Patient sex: M
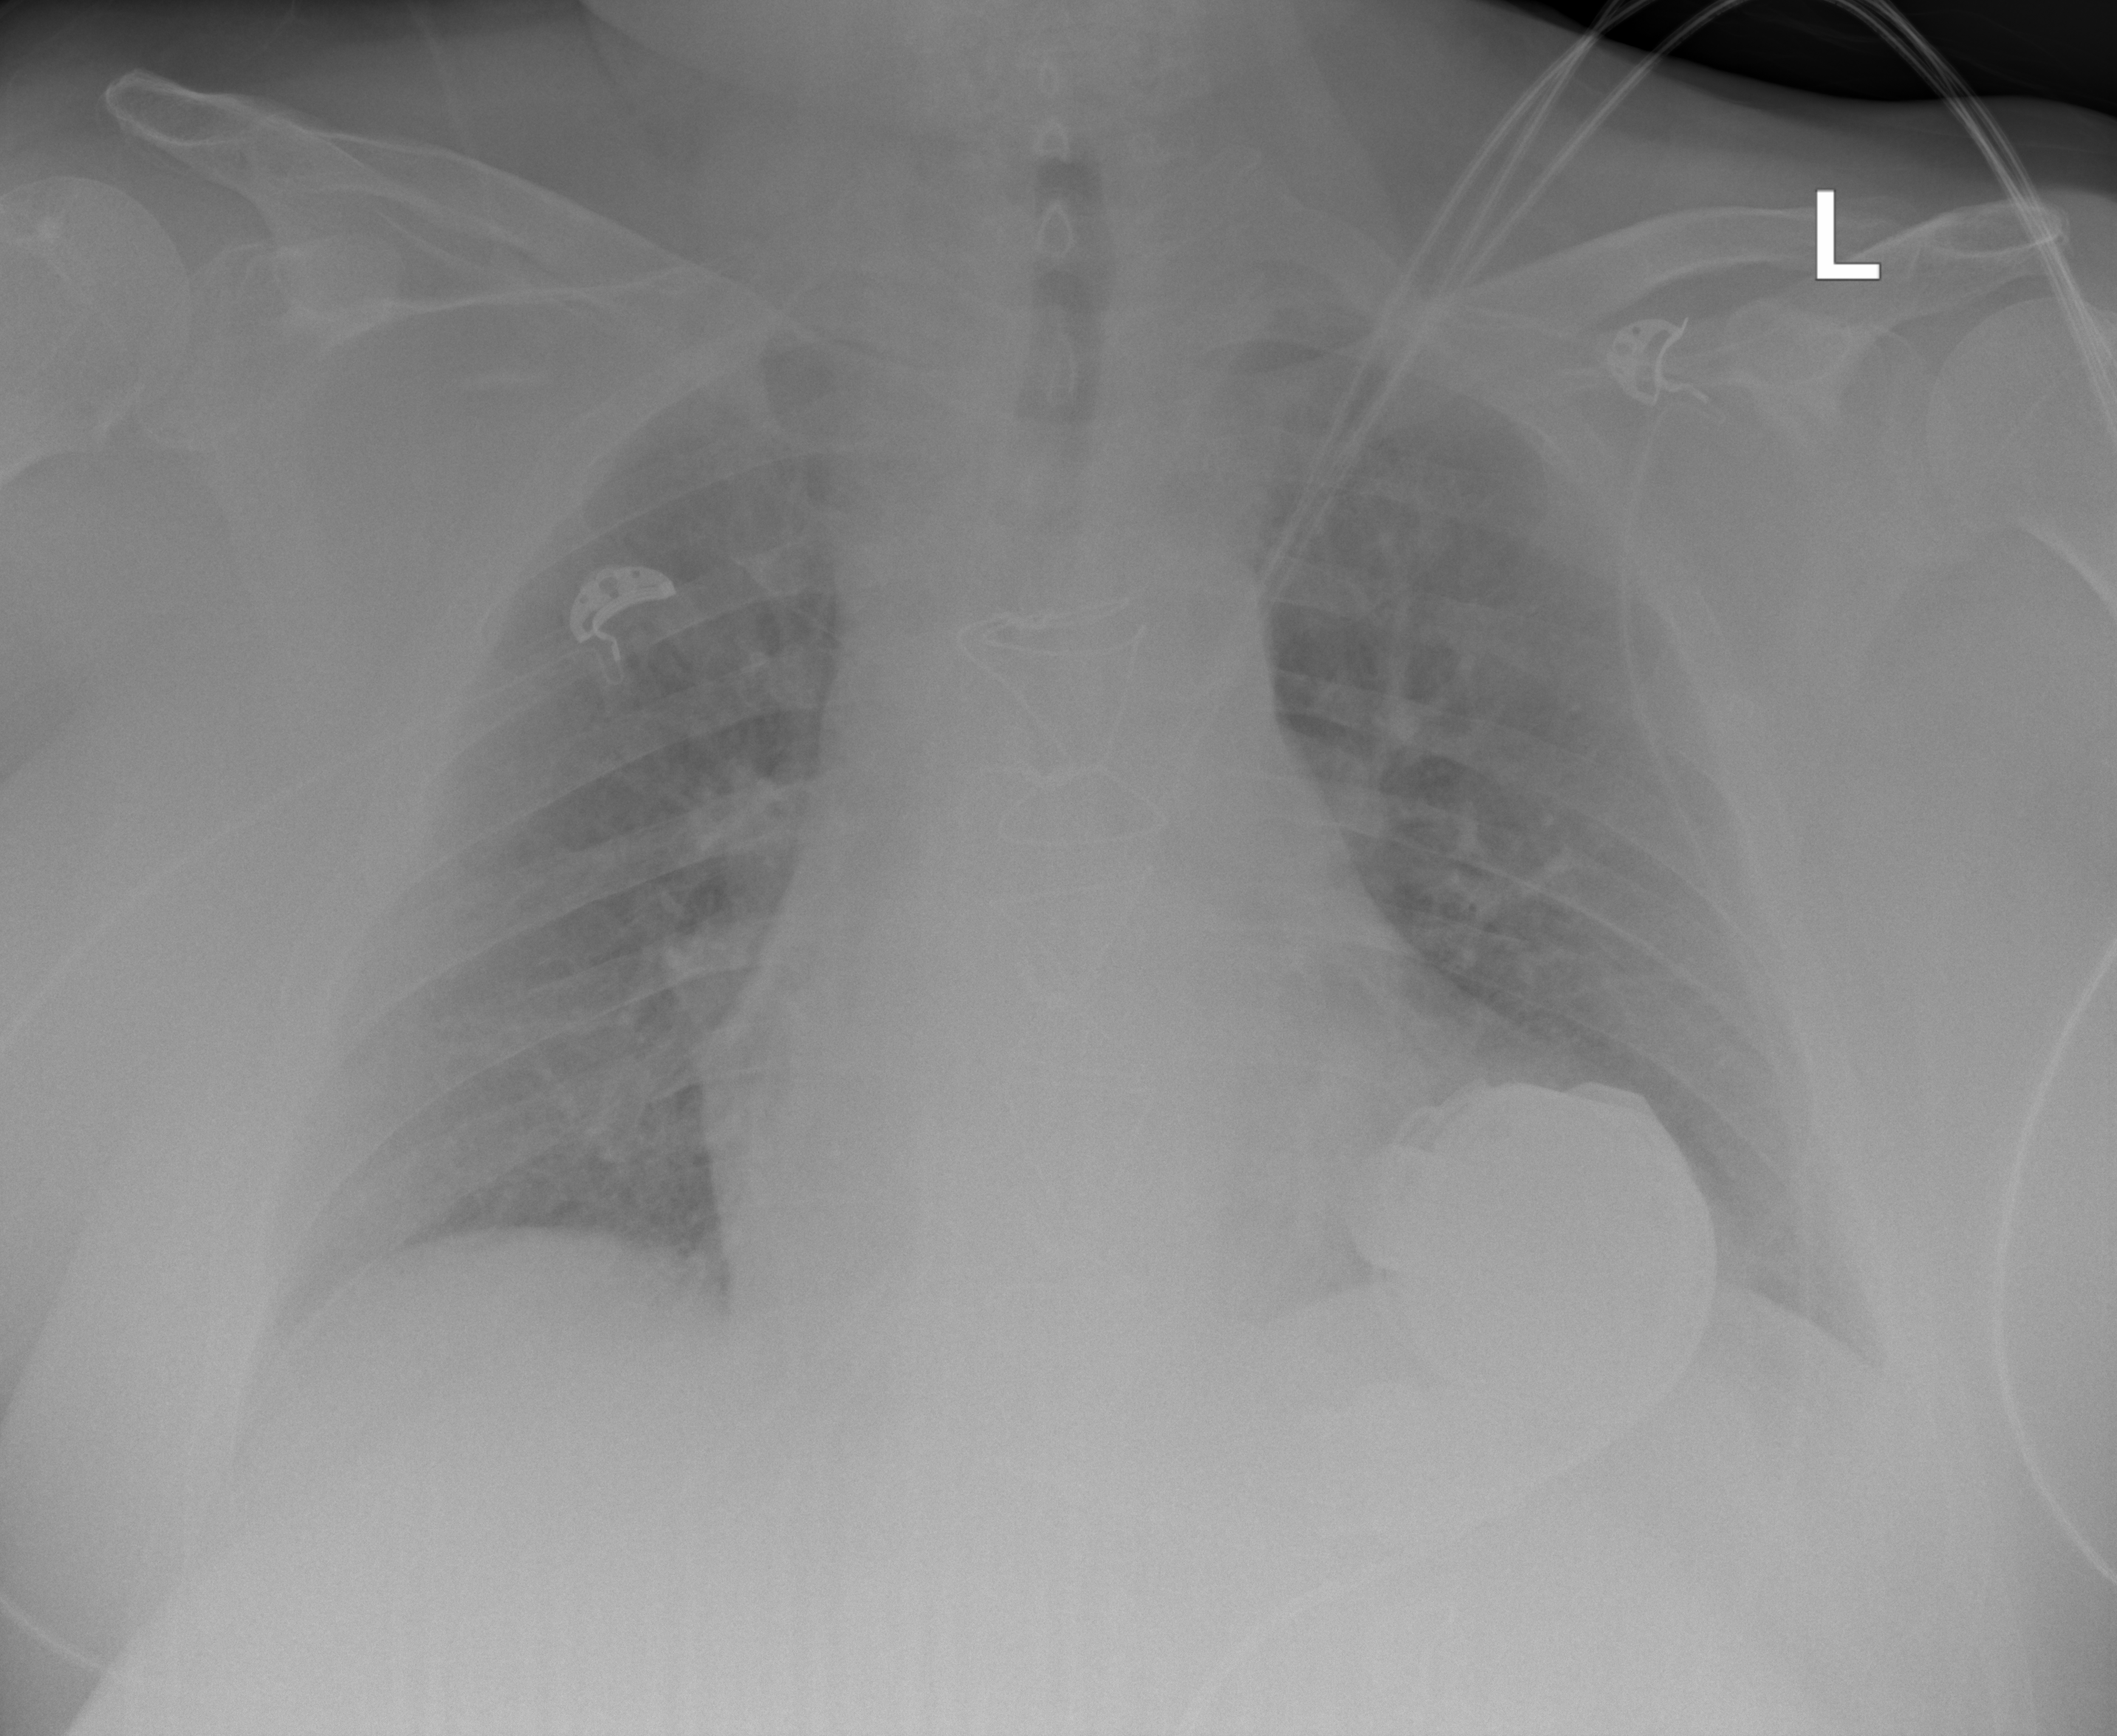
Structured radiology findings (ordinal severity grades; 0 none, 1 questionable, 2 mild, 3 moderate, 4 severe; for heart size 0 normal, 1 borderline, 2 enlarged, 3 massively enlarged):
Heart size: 2
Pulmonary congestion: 2
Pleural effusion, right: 0
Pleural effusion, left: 0
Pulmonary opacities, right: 0
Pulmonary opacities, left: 0
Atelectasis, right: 0
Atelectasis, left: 0